Question:
I'm trying to solve this exponential equation like this:
'''
my ($l,$r);
for (1 .. 100) -> $x {
$l = $x * e ** $x;
$r = 5 * (e ** $x - 1);
say $x if $l == $r;
}
'''
But it doesn't work. How to solve it in a straightforward and comprehensive fashion?
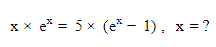
Answer: Sorry for the double-answering.
But here is a totally different much simpler approach solved in Raku.
(It probably can be formulated more elegant.)
'''
#!/usr/bin/env raku
sub solver ($equ, $acc, $lower0, $upper0) {
my Real $lower = $lower0;
my Real $upper = $upper0;
my Real $middle = ($lower + $upper) / 2;
# zero must be in between
sign($equ($lower)) != sign($equ($upper)) || die 'Bad interval!';
for ^$acc { # accuracy steps
if sign($equ($lower)) != sign($equ($middle))
{ $upper = $middle }
else
{ $lower = $middle }
$middle = ($upper + $lower) / 2;
}
return $middle;
}
my $equ = -> $x { $x * e ** $x - 5 * (e ** $x - 1) }; # left side - right side
my $acc = 64; # 64 bit accuracy
my Real $lower = 1; # start search here
my Real $upper = 100; # end search here
my $solution = solver $equ, $acc, $lower, $upper;
say 'result is ', $solution;
say 'Inserted in equation calculates to ', $equ($solution), ' (hopefully nearly zero)'
'''